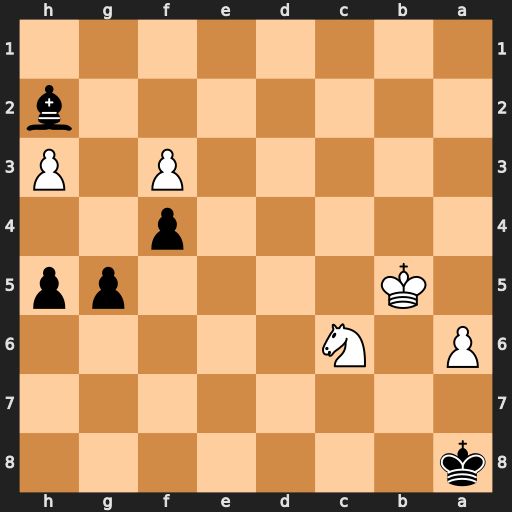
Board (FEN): k7/8/P1N5/1K4pp/5p2/5P1P/7b/8
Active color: b
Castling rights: -
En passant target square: -
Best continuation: g4 hxg4 hxg4 Kc4 g3